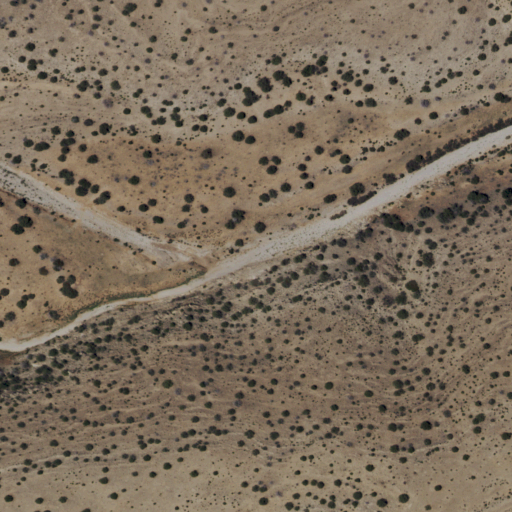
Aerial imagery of valley in New Mexico named Stephens Draw containing shrub and grassland